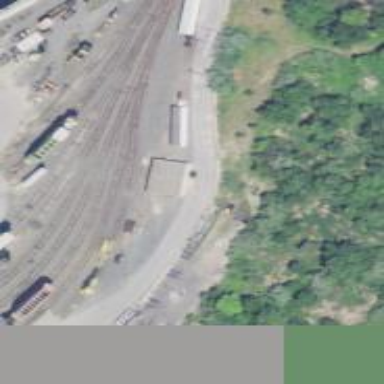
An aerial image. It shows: Railway yard used for maintenance purposes.